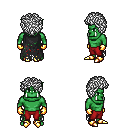
a pixel art fantasy rpg character, male body template, orc, green skin, black tattered cape, red pants, white curly afro hairstyle, gold gloves, gold boots, four views (front, back, left, right), 2x2 character sprite sheet, small pixel art, hard edges, no anti-aliasing